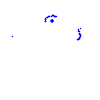
Particle: proton